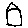
Label: house